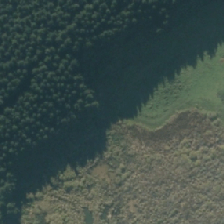
Land cover: herbaceous_freshwater_vege